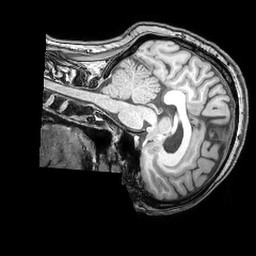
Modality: T1w
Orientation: sagittal
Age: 44
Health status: ill
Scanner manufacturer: philips
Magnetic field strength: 3 T
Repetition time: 0.007 s
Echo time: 0.0035 s